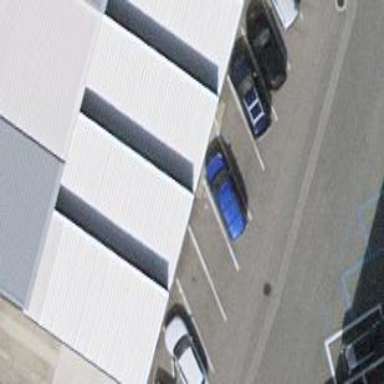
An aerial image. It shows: Street-side parking area.